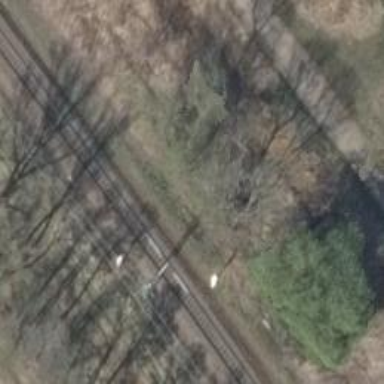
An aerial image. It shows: Railway track with contact line for electrification.